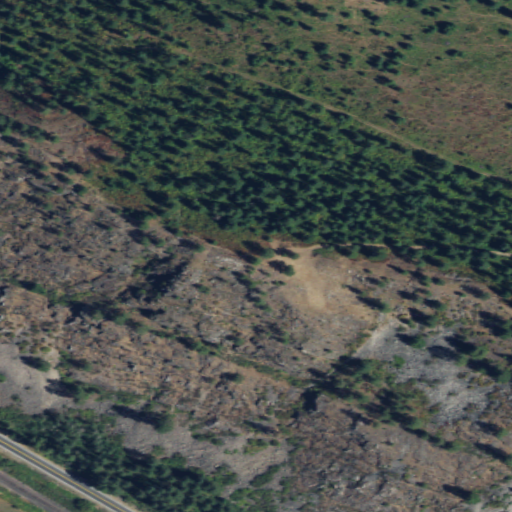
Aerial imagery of mountain in Washington named Inklers Point containing shrub, evergreen forest, low intensity development, open development, and grassland